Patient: sex F, age 38
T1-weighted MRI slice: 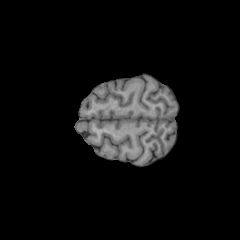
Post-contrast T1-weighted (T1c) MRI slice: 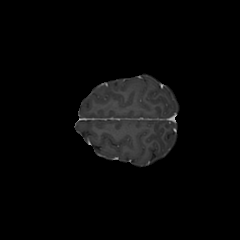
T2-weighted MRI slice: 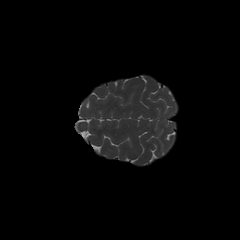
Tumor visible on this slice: no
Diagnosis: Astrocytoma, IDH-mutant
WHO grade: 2